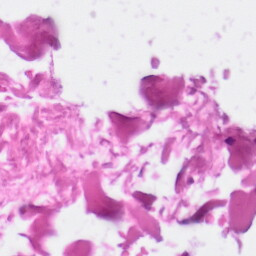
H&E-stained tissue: Skin